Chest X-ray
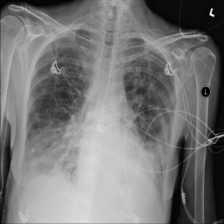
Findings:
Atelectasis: negative
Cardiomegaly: negative
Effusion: negative
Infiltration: positive
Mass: negative
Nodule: negative
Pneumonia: negative
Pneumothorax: negative
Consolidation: negative
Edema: negative
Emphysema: negative
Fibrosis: negative
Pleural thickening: negative
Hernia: negative